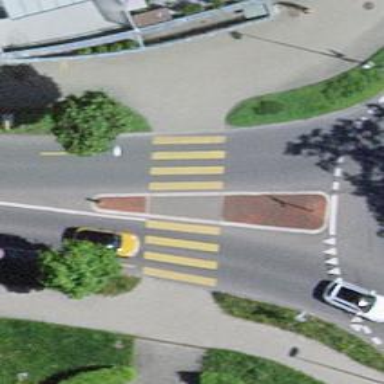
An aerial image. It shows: Zebra crossing on the road.